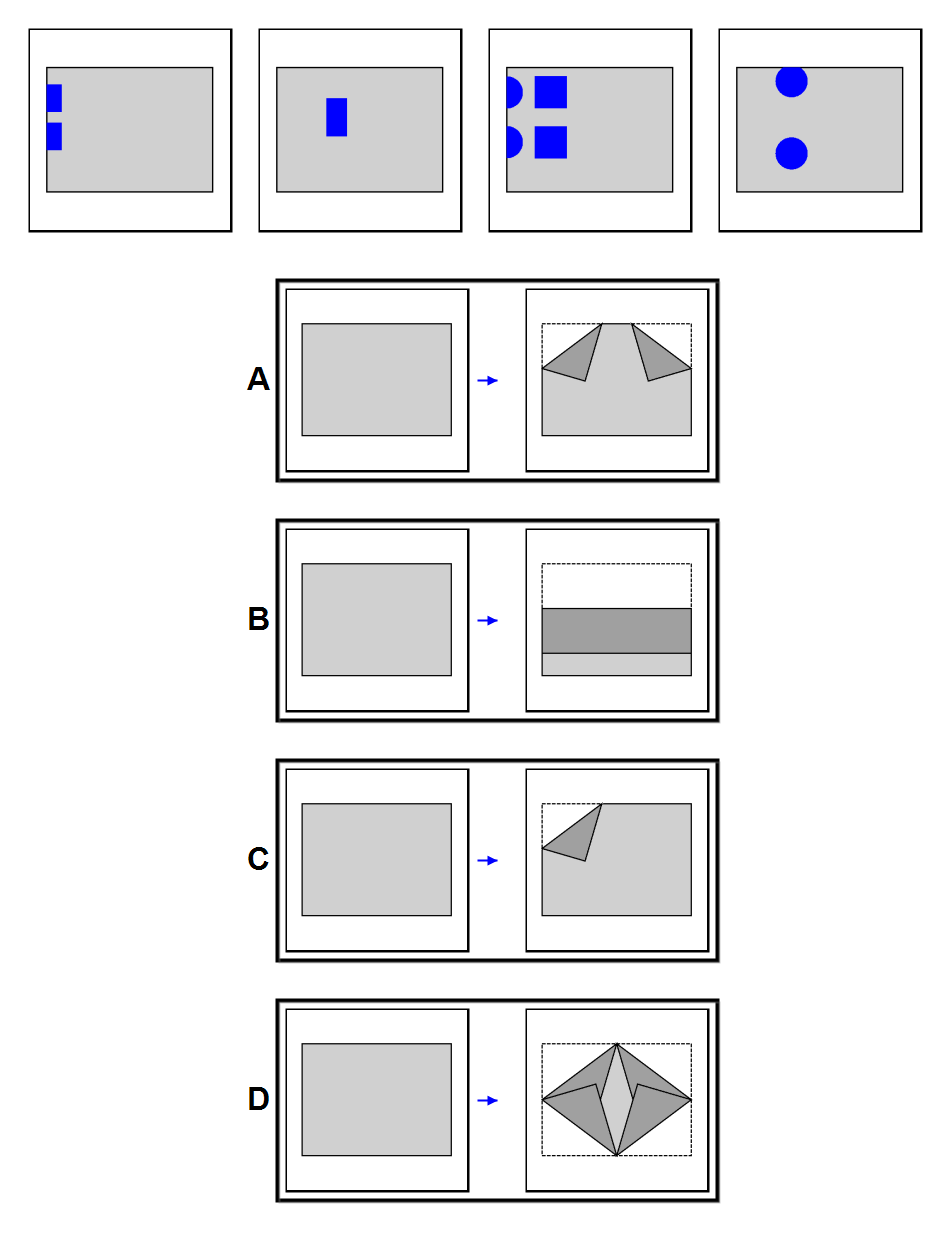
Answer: B